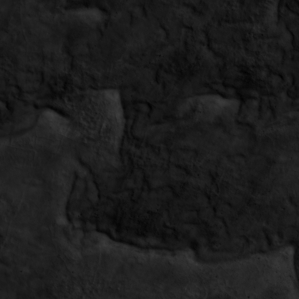
Label: non_frost